Field crop: tomato
Growth stage: 2
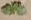
Species: solanum